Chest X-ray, PA view. Patient: 35 years old, sex F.
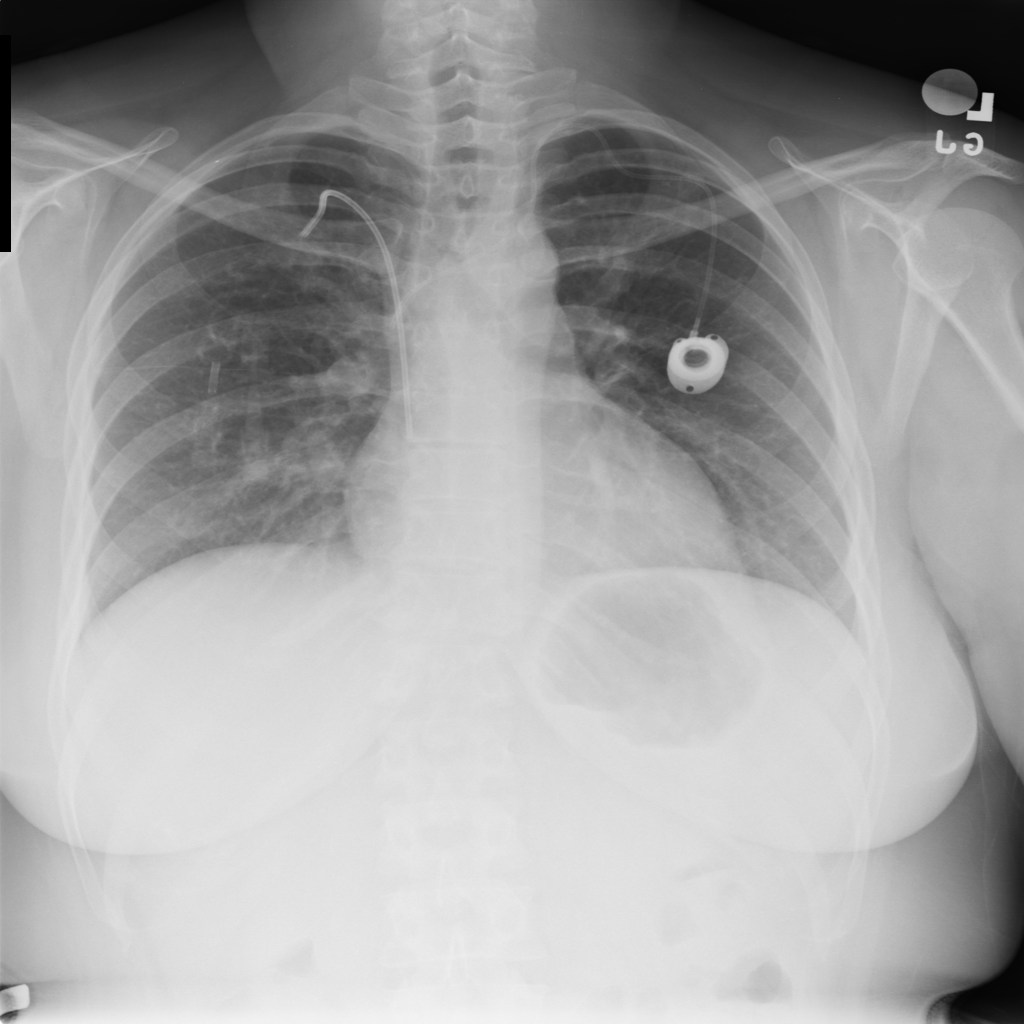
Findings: No Finding